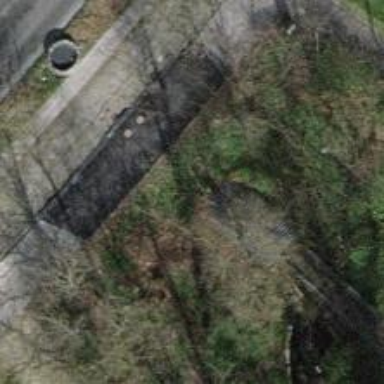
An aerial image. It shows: Footway tunnel with asphalt surface.